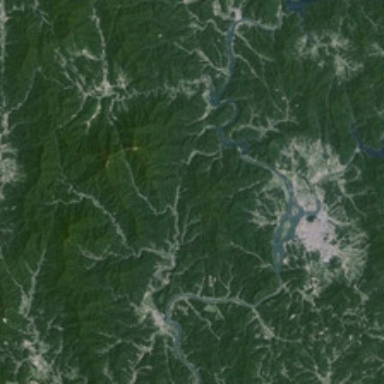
It is a large piece of green mountain .